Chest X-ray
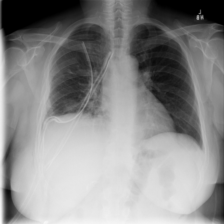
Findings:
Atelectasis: positive
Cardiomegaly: negative
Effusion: positive
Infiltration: negative
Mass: negative
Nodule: negative
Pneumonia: negative
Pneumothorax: negative
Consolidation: negative
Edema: negative
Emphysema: negative
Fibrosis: negative
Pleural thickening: negative
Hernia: negative